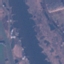
Land use / land cover: River